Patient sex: M
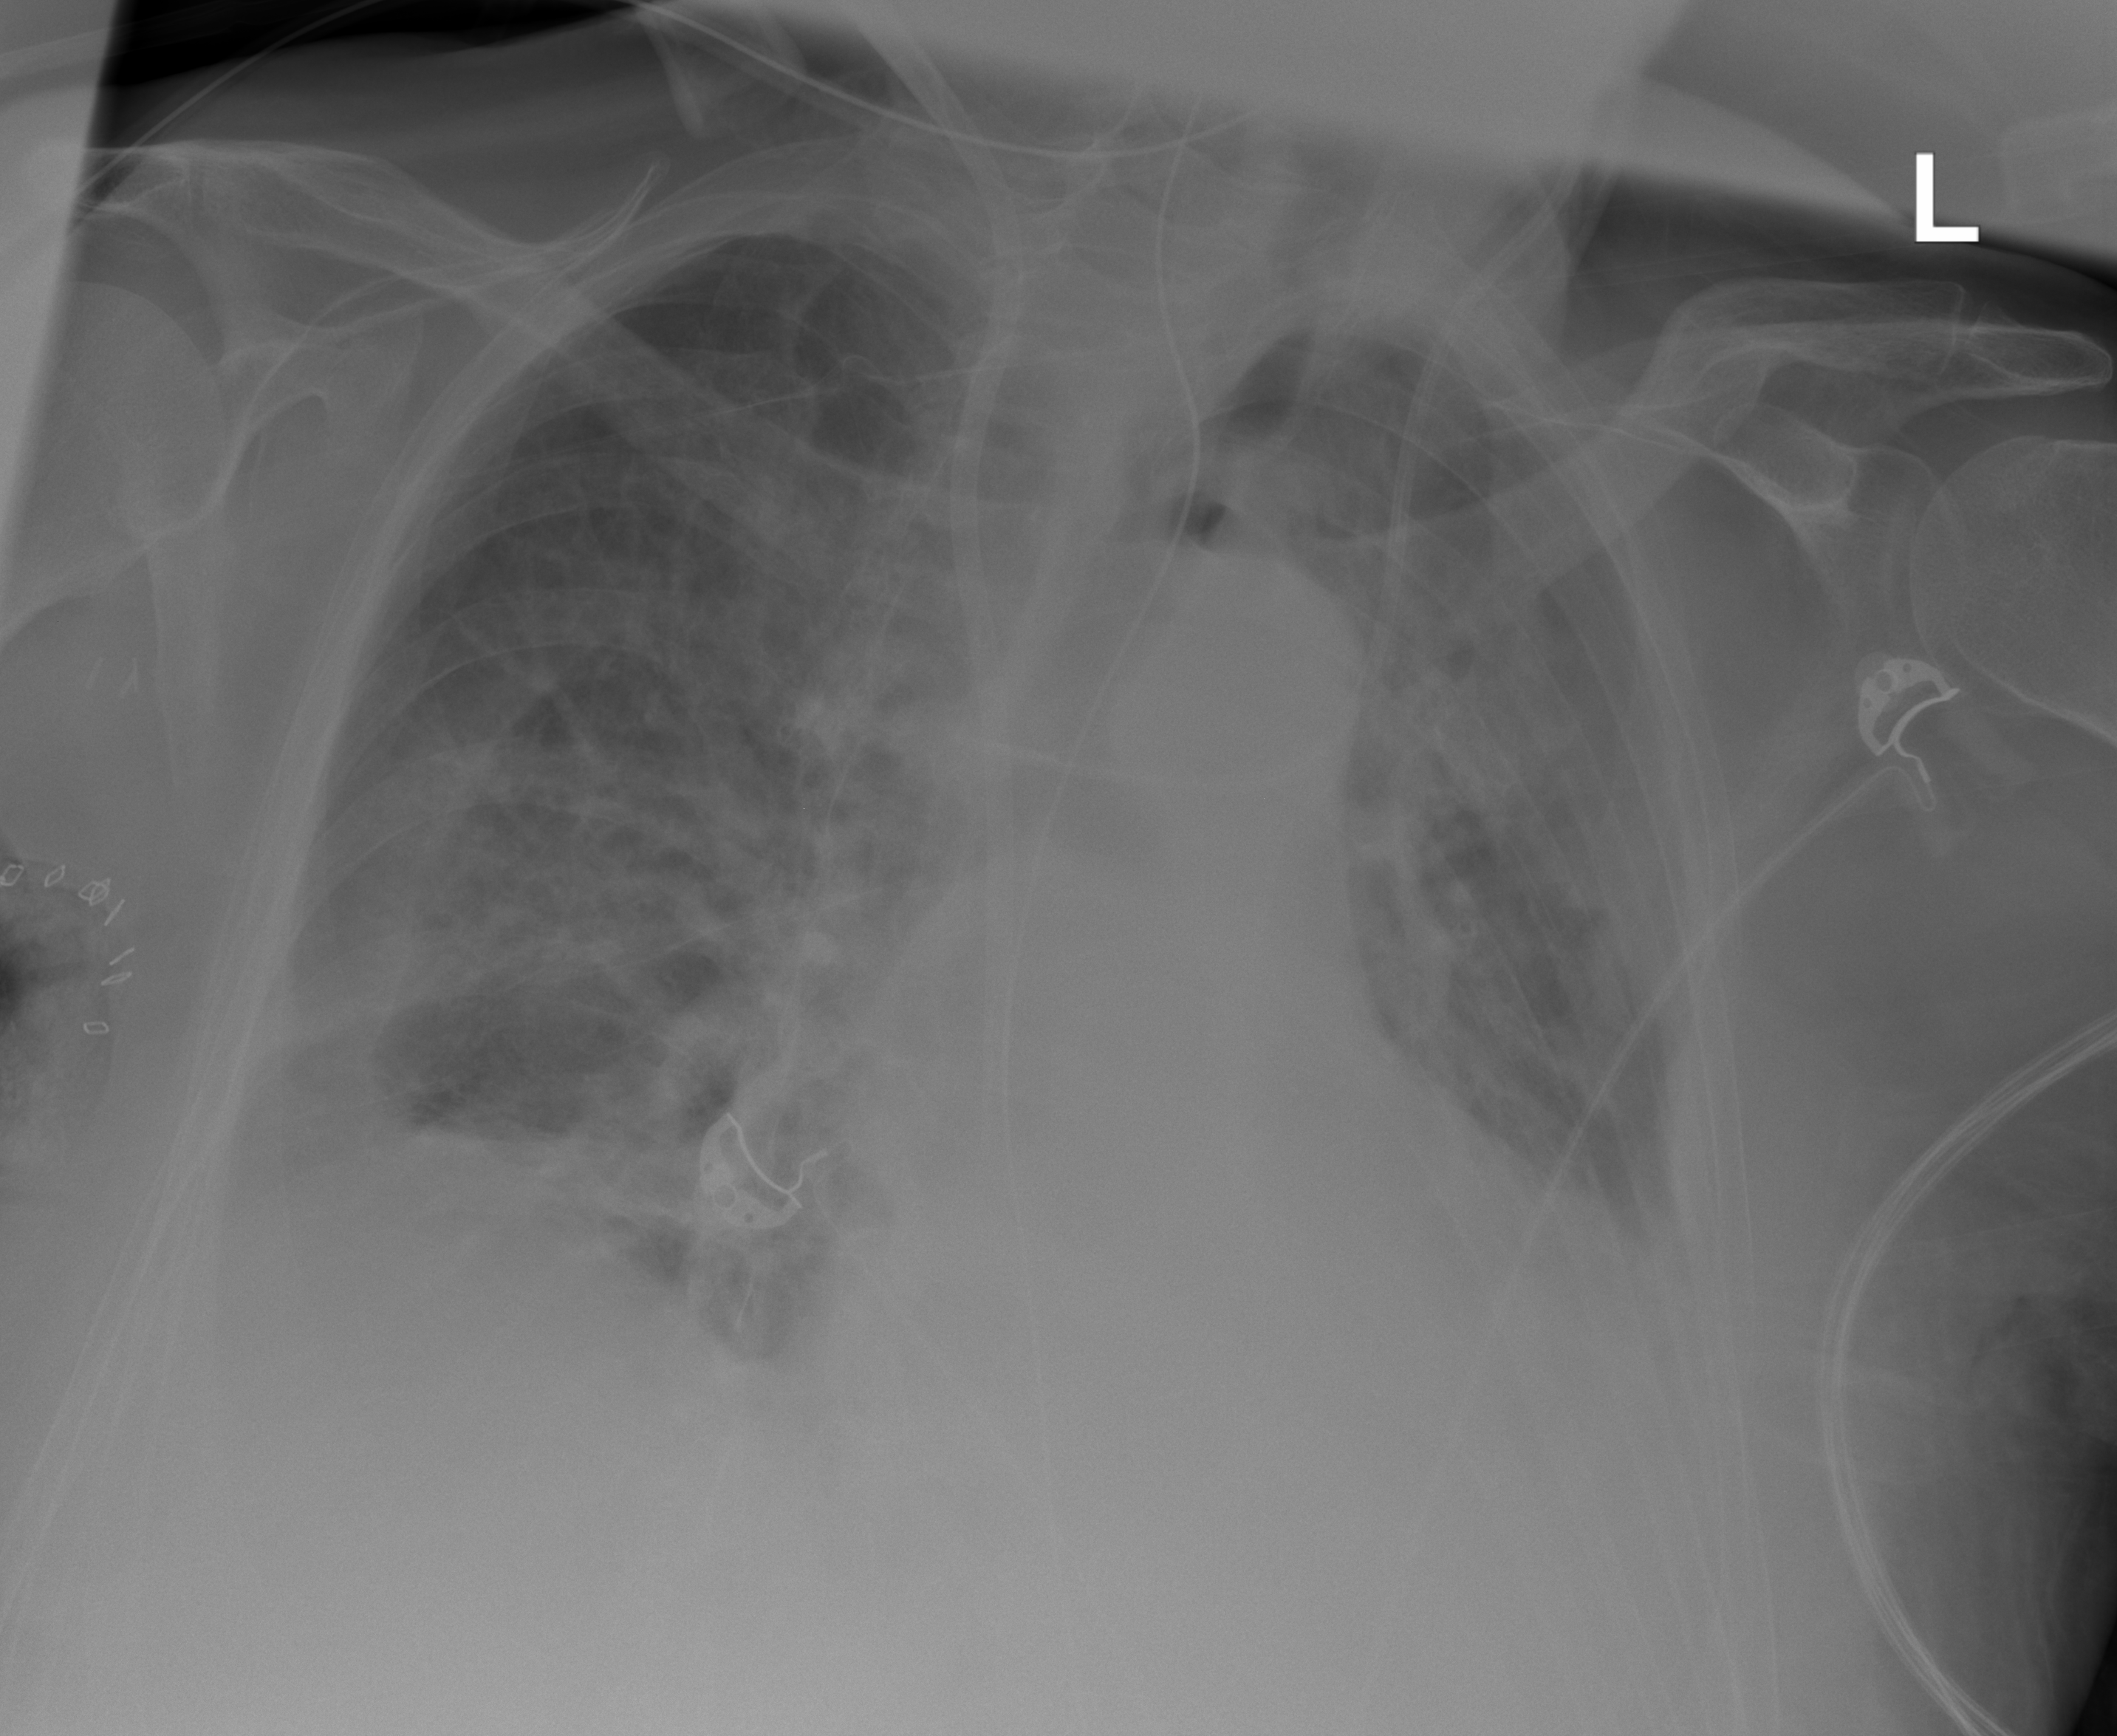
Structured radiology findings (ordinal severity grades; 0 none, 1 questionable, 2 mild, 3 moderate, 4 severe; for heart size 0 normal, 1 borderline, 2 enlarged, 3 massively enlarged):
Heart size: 0
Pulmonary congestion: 2
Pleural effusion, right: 2
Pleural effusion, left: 2
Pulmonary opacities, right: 2
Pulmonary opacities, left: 1
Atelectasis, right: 2
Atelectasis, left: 2